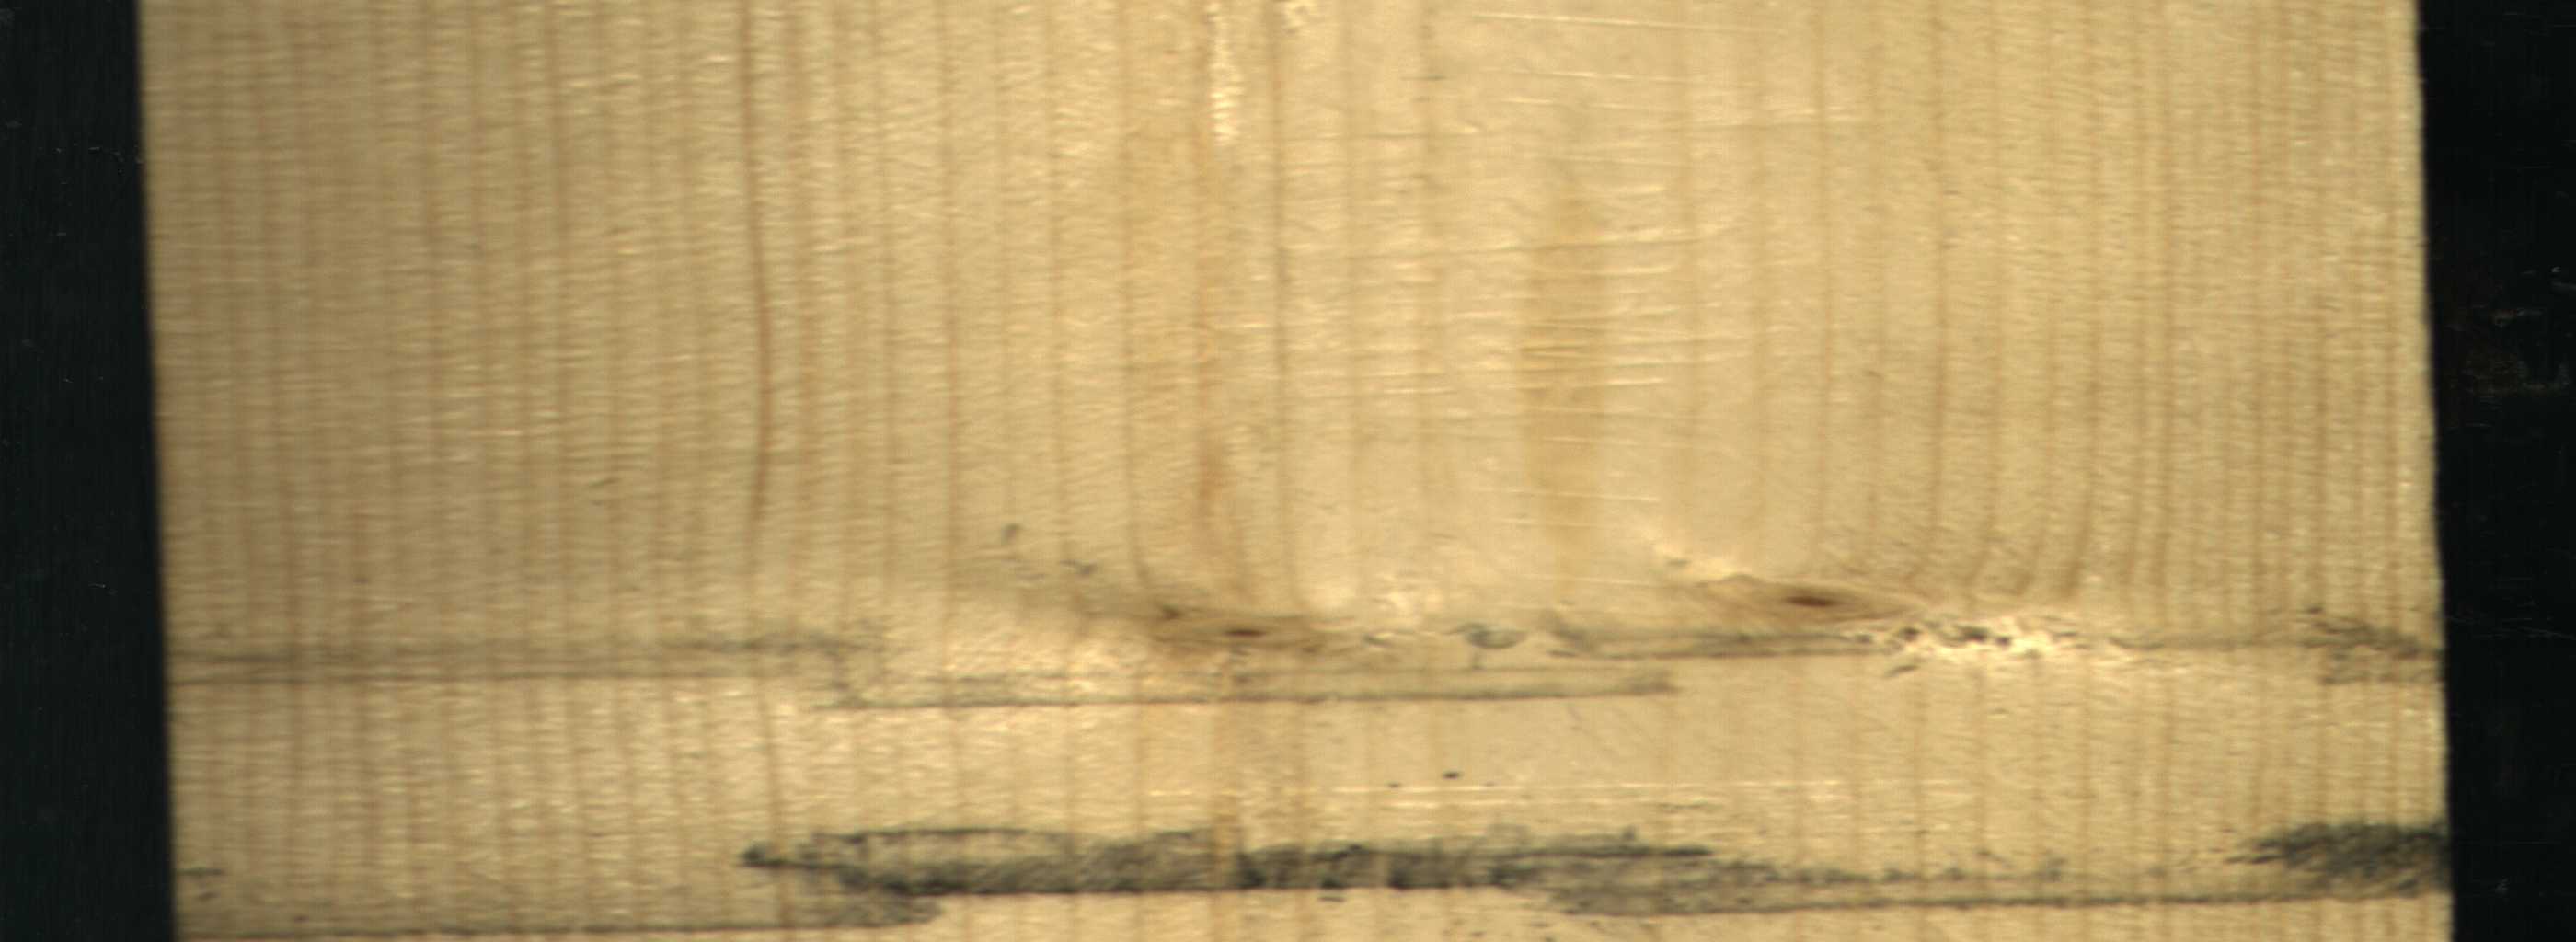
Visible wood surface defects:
Live_Knot
Live_Knot